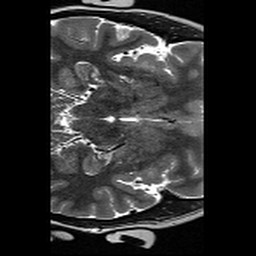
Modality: T2w
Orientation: axial